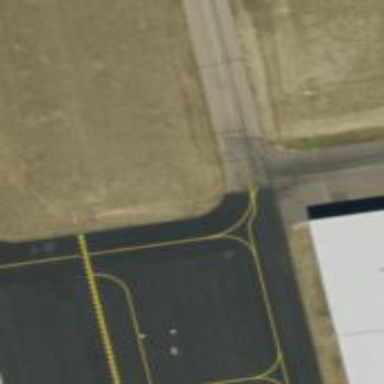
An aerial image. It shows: View of taxiway at the airport.